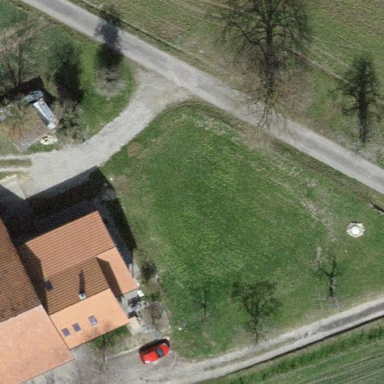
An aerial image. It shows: Farm with farmyard.